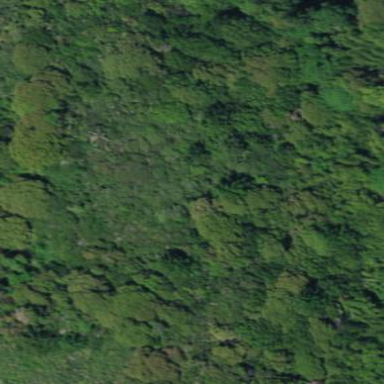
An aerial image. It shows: Patch of scrub vegetation.